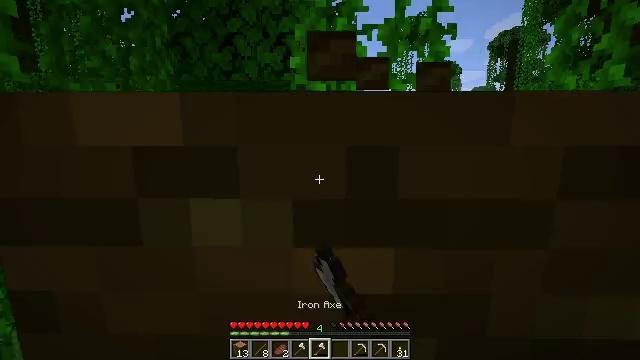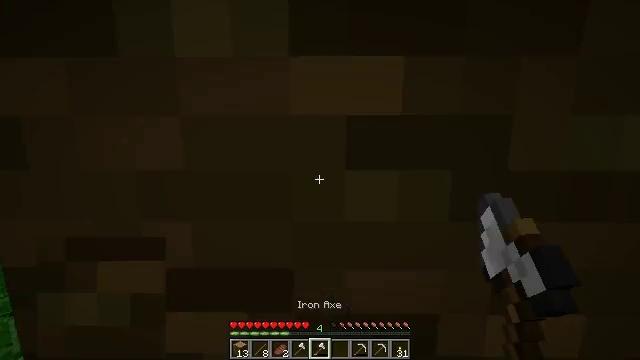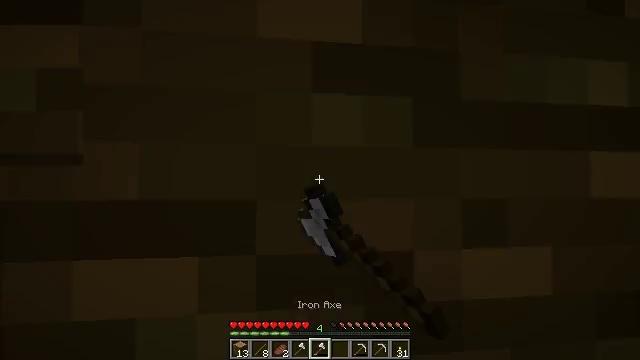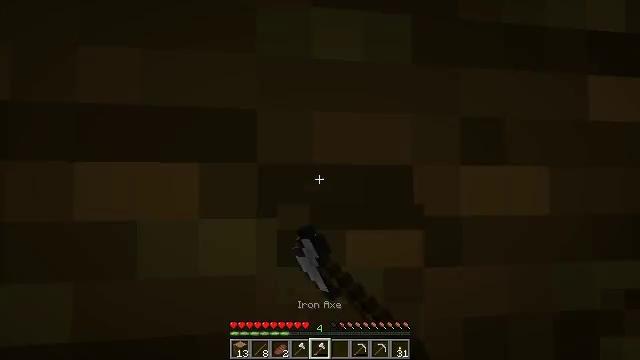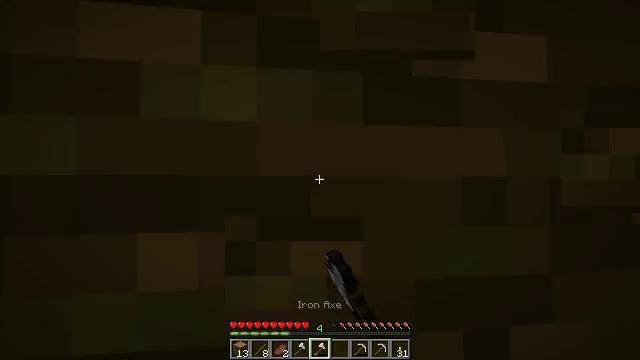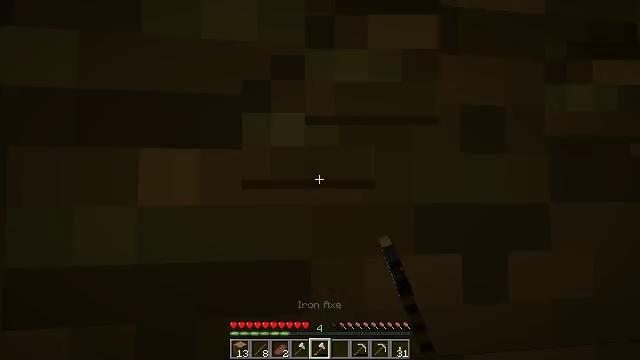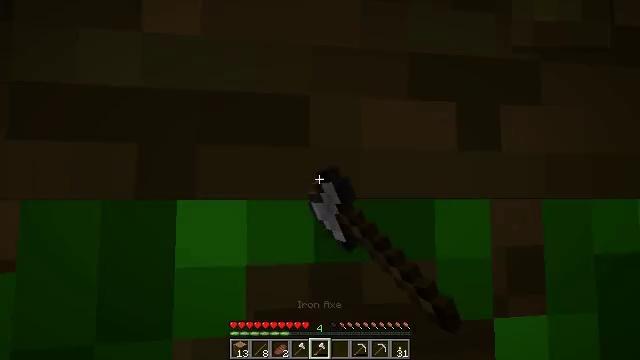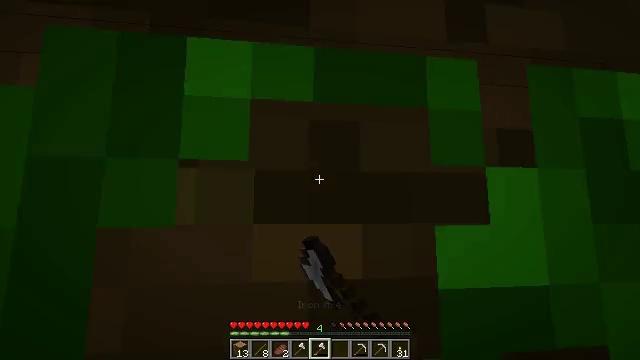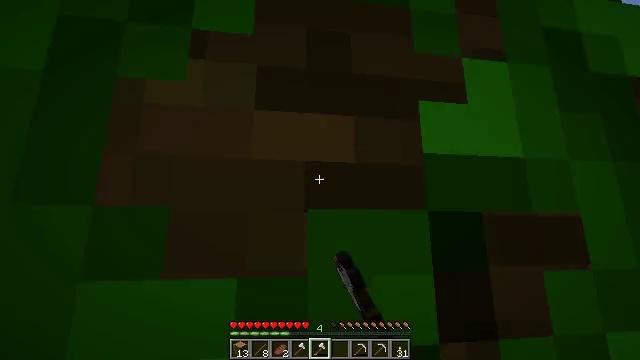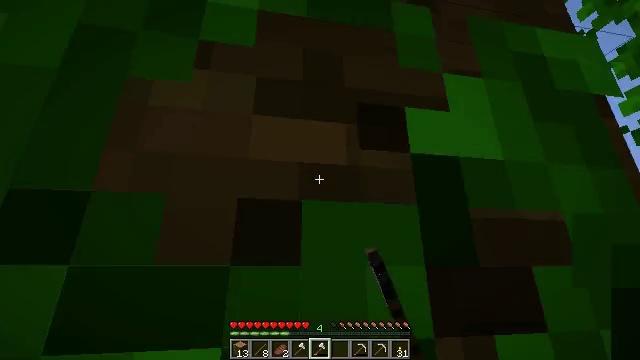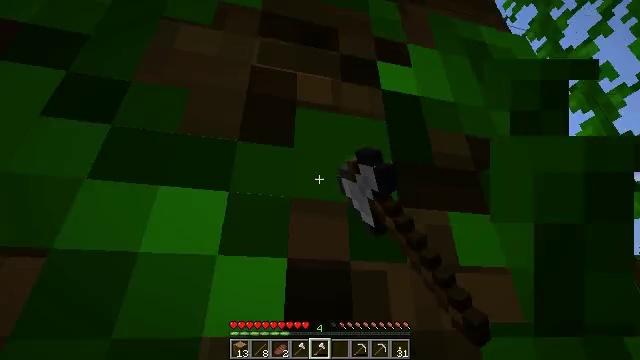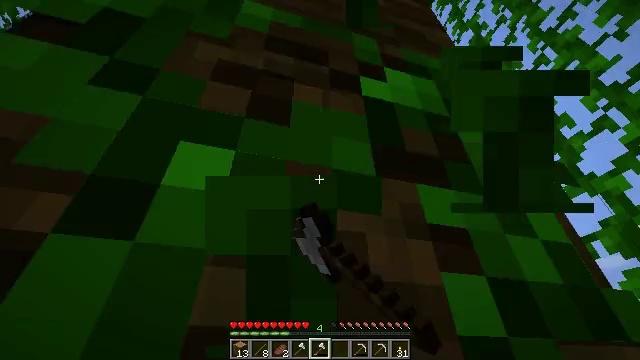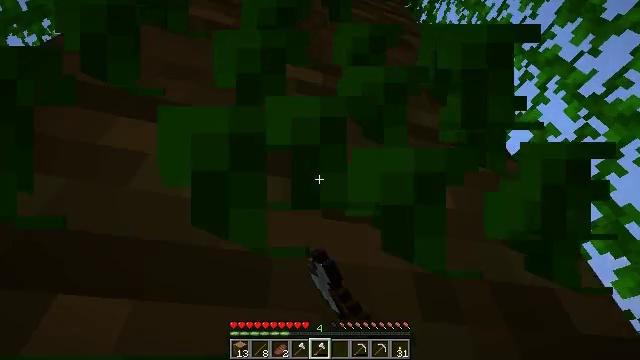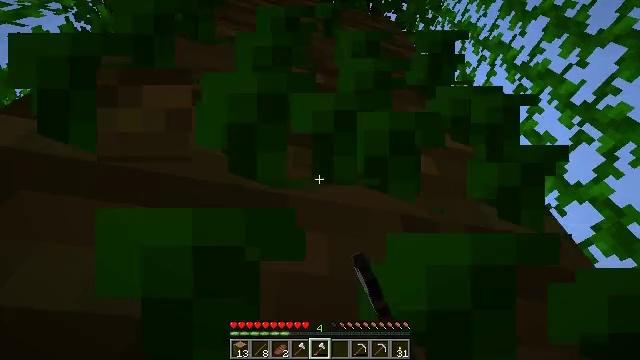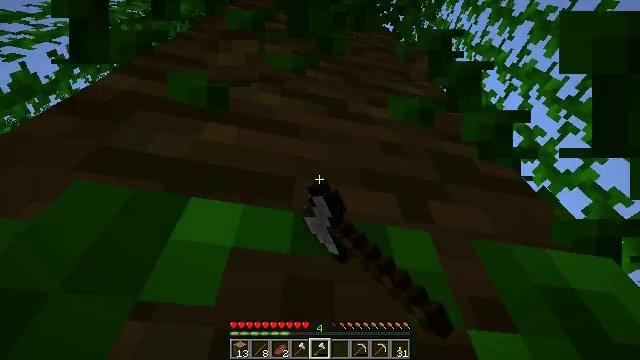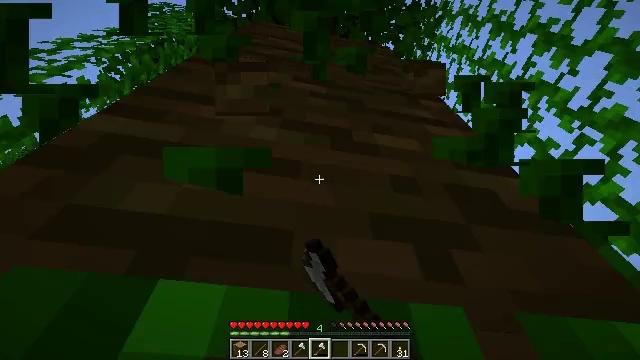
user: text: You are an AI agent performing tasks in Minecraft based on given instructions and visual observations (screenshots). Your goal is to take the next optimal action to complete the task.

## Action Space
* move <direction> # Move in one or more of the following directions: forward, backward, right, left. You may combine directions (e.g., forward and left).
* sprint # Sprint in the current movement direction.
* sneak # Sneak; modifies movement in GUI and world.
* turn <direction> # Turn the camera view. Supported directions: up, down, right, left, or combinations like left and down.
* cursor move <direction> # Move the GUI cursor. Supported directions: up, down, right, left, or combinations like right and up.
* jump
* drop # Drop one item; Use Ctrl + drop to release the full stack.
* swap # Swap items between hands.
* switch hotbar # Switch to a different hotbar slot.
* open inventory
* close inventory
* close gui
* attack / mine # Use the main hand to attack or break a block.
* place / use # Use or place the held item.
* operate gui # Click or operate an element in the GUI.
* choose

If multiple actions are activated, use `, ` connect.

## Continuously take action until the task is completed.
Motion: motion action
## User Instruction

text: Break the vines.
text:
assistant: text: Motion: attack / mine
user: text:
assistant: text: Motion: turn right and up, attack / mine
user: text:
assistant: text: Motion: attack / mine
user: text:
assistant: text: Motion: attack / mine
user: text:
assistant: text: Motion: attack / mine
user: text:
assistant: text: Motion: turn up, attack / mine
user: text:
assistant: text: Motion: turn up, attack / mine
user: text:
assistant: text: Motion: turn right and up, attack / mine
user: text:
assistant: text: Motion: turn right and up, attack / mine
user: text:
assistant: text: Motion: turn right and up, attack / mine
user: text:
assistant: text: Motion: turn right and up, attack / mine
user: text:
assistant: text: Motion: turn up, attack / mine
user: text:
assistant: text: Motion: turn left and up, attack / mine
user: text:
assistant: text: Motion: move forward, turn left and up, attack / mine
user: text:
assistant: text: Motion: move forward, turn left and up, attack / mine
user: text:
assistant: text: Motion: move forward, attack / mine
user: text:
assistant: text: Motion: attack / mine